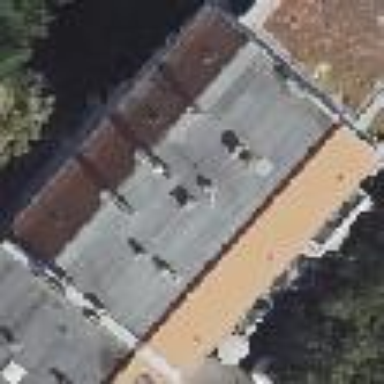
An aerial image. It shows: Saltbox shaped roof on apartment building.